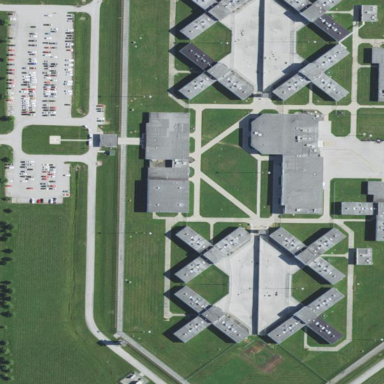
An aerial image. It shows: Prison enclosed by fence.